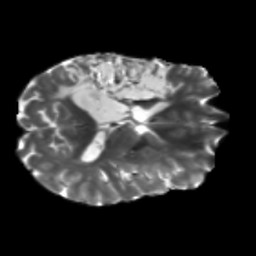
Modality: T2w
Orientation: axial
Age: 41
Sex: male
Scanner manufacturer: siemens
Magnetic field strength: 3 T
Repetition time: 5.25 s
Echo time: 0.08 s